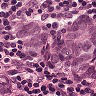
Metastatic tissue present: yes